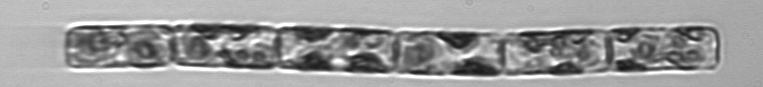
Label: Guinardia_delicatula